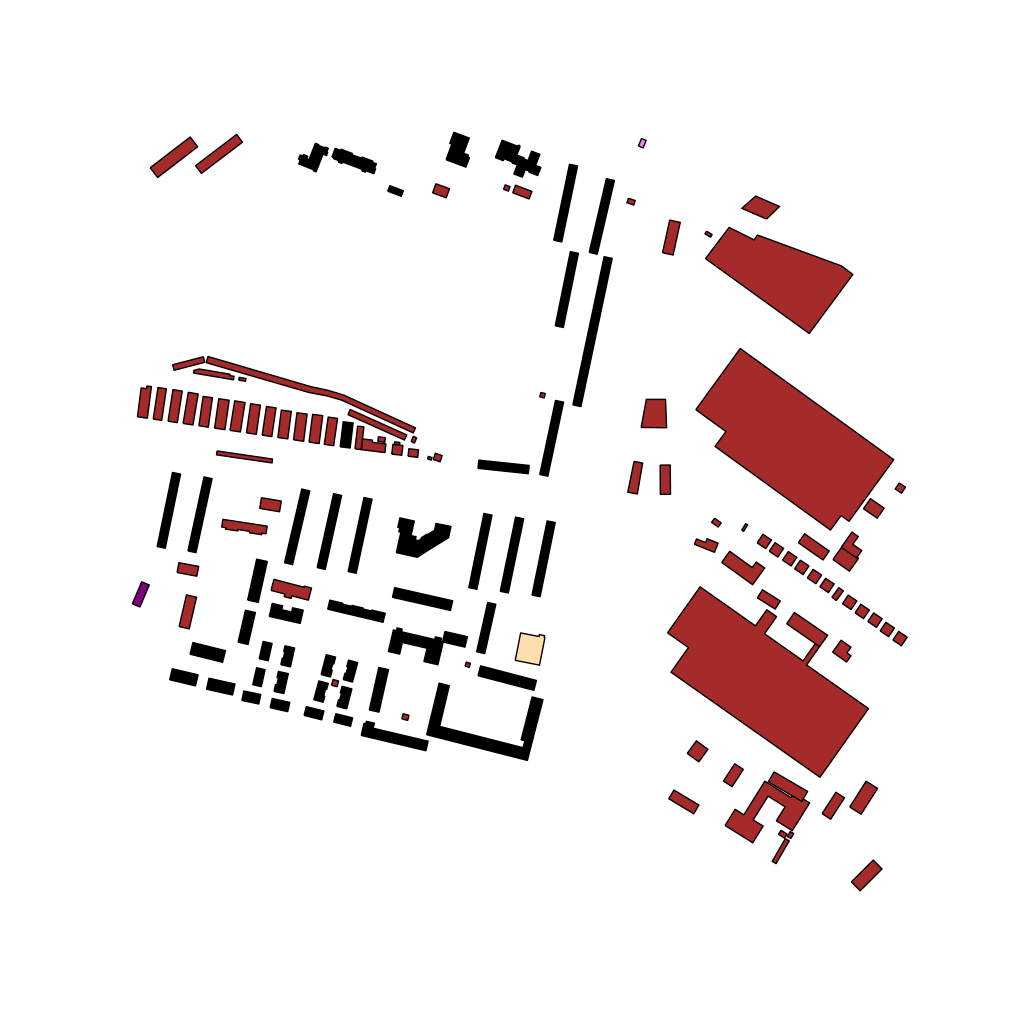
Tags: overhead vector_map, business, industrial, recreation, residential, special, modern, soviet, high_rise, individual_rise, low_rise, density_1, Building, Cafe, Facility, Kinder, Supermkt, 1.0 km²